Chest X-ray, PA view. Patient: 26 years old, sex F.
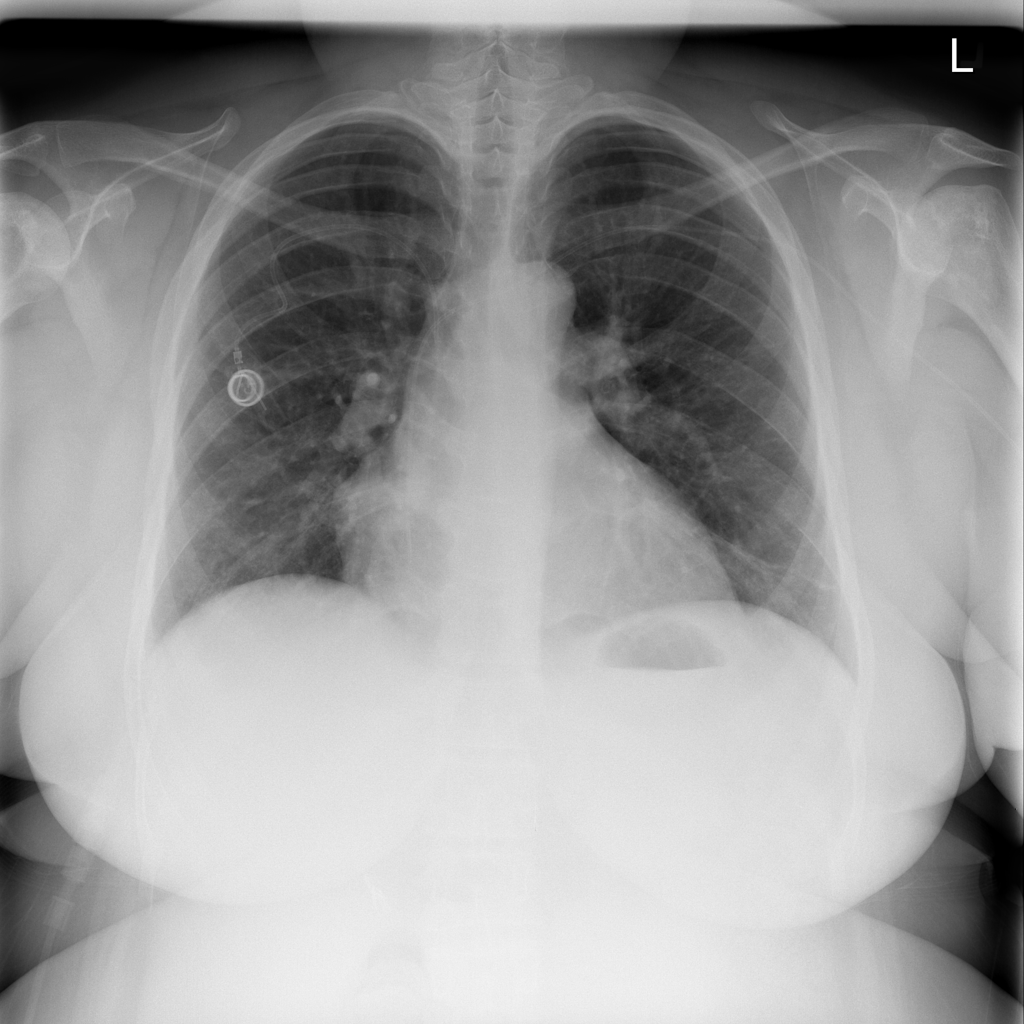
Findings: Atelectasis, Fibrosis, Infiltration